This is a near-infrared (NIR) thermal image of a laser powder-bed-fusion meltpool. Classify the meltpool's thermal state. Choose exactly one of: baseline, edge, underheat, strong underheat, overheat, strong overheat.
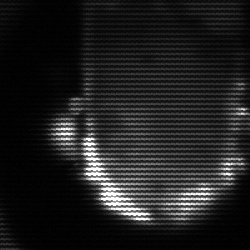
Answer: baseline